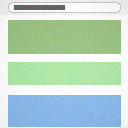
Screen state: on